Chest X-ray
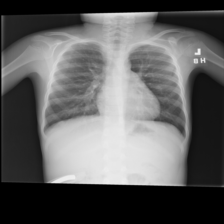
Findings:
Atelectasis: negative
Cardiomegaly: negative
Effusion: negative
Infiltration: negative
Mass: negative
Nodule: negative
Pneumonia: negative
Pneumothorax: negative
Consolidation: negative
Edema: negative
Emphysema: negative
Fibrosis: negative
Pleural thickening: negative
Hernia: negative